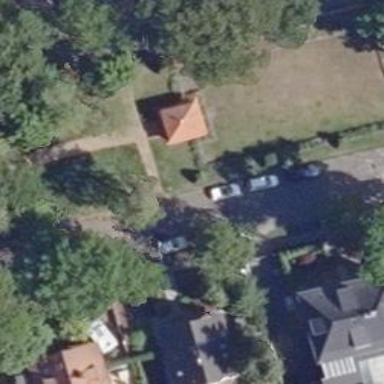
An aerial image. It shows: Robinia tree in its natural setting.